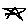
Label: star